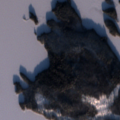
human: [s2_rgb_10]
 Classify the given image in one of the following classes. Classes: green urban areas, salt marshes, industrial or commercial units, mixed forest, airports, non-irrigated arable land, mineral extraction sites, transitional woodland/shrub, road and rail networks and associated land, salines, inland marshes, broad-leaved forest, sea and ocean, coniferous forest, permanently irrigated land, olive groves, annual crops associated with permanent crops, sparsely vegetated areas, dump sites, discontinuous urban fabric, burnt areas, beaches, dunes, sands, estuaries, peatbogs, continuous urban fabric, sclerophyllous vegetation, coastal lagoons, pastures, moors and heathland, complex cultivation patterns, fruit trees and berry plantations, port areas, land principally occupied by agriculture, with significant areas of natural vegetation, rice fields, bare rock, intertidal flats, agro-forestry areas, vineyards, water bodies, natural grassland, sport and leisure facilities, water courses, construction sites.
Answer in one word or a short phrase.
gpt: coniferous forest, mixed forest, water bodies